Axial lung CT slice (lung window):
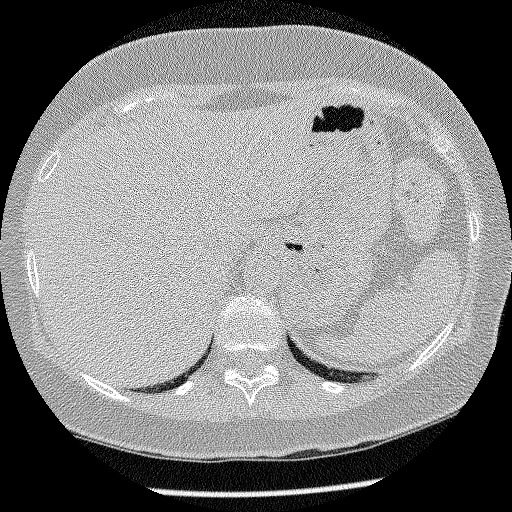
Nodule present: no